Question: Here is the result of my layout

My problem is that I don't want the distance between "new asset" ( witch shows when clicking on the button new asset) and "old asset" to be too long , "old asset" has to be just below the button and "new asset" should be placed just on top of old asset when clicking on the button .
Here is my xml code :
'''
<?xml version="1.0" encoding="utf-8"?>
<ScrollView xmlns:android="http://schemas.android.com/apk/res/android"
android:id="@+id/scroller"
android:layout_width="fill_parent"
android:layout_height="fill_parent"
android:fillViewport="true" >
<LinearLayout
android:id="@+id/contain"
android:layout_width="fill_parent"
android:layout_height="wrap_content"
android:layout_weight="0.01"
android:orientation="vertical"
android:padding="10dp" >
<TextView
android:id="@+id/a"
android:layout_width="fill_parent"
android:layout_height="wrap_content"
android:text="Build a list of significant assets for the organization"
android:textSize="14sp"
android:textStyle="bold" >
</TextView>
<Button
android:id="@+id/addasset"
style="@style/btnStyleBlue"
android:layout_width="wrap_content"
android:layout_height="wrap_content"
android:layout_margin="10dp"
android:text=" + add new asset" />
<LinearLayout
android:id="@+id/newa"
android:layout_width="fill_parent"
android:layout_height="match_parent"
android:layout_weight="0.01"
android:orientation="vertical"
android:padding="10dp" >
</LinearLayout>
<LinearLayout
android:id="@+id/old"
android:layout_width="fill_parent"
android:layout_height="match_parent"
android:layout_weight="0.01"
android:layout_gravity="top"
android:orientation="vertical"
android:padding="10dp" >
</LinearLayout>
</LinearLayout>
</ScrollView>
'''
and my java code :
'''
@Override
public View onCreateView(LayoutInflater inflater, ViewGroup container,
Bundle savedInstanceState) {
View rootView = inflater.inflate(R.layout.assets, container, false);
final LinearLayout newa = (LinearLayout) rootView
.findViewById(R.id.newa);
final LinearLayout old = (LinearLayout) rootView
.findViewById(R.id.old);
Button add_asset = (Button) rootView.findViewById(R.id.addasset);
add_asset.setOnClickListener(new OnClickListener() {
@Override
public void onClick(View v) {
TextView tv1 = new TextView(v.getContext());
tv1.setText("New asset ");
tv1.setTextSize(14);
tv1.setTypeface(null, Typeface.BOLD);
tv1.setPadding(0, 15, 0, 10);
newa.addView(tv1);
}
});
TextView tv = new TextView(rootView.getContext());
tv.setText("old asset ");
tv.setTextSize(14);
tv.setTypeface(null, Typeface.BOLD);
tv.setPadding(0, 15, 0, 10);
old.addView(tv);
return rootView;
}
'''
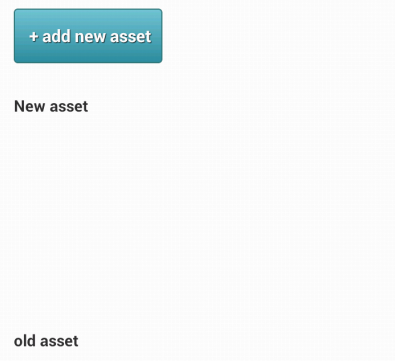
Answer: First of all, I think you are misunderstanding 'weights'. The parent 'layout' should have a 'weightSum' then give child 'Views' 'weights' to equal that some to distribute the amount of space they take up according to what you need.
Second, you have 'android:padding="10dp"' in each 'LinearLayout' so there will effectively be 20dp 'padding' between each. Remove those if you don't want that space.
You have 'android:layout_height="match_parent"' in what appears to be an empty 'LinearLayout'. This looks like it could be removed.
I think the 'weight' is probably what is giving you the most trouble. Remove that
However, I think I would use a 'RelativeLayout', you could have the two 'LinearLayouts' still if you want, and specify 'android:layout_below="@+id/contain"' to put the second 'LinearLayout' below the first
Also note that 'fill_parent' is deprecated and you should use 'match_parent' instead